Interaction volume radius: 10 \u00c5
Interaction volume height: 20 \u00c5
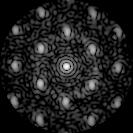
Disorder parameter: 0.3832